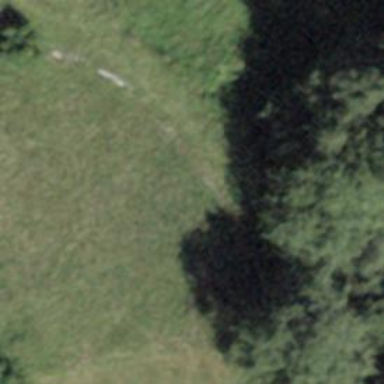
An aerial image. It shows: Path.